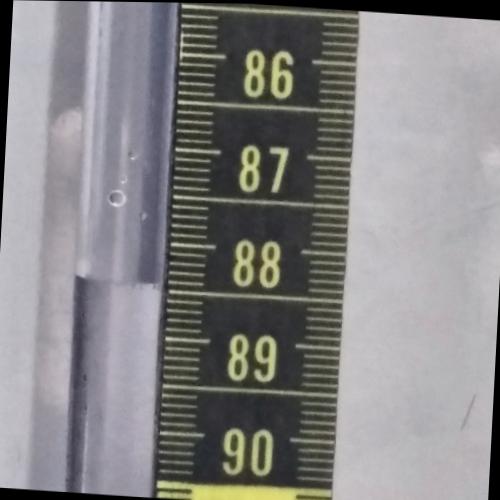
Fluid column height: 88.4 cm